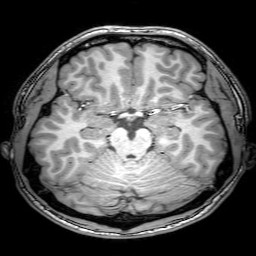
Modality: T1w
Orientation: coronal